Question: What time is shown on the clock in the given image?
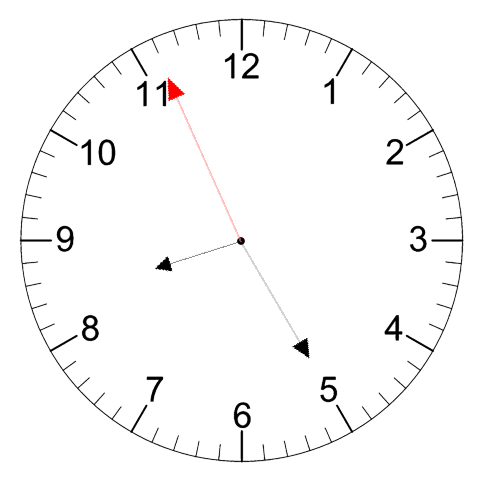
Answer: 08:24:56